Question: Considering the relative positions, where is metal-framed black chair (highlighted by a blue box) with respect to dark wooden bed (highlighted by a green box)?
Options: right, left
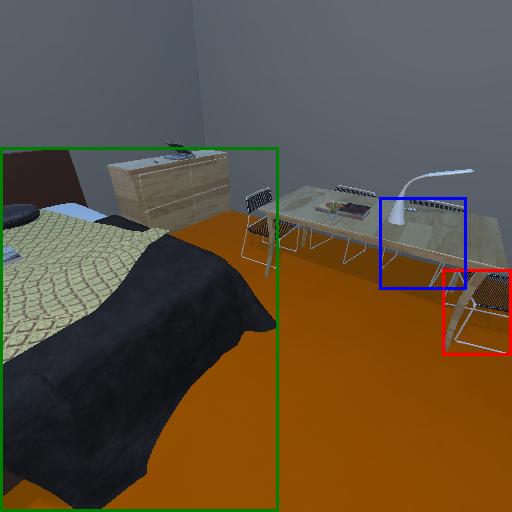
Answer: right